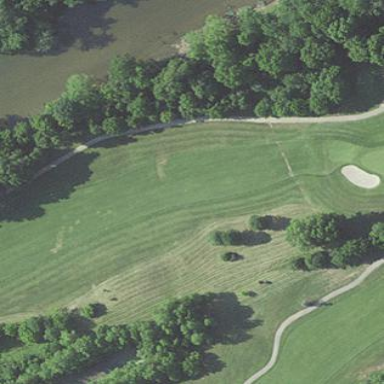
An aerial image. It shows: Golf fairway surrounded by grass.